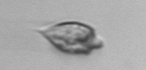
Label: Oxytoxum